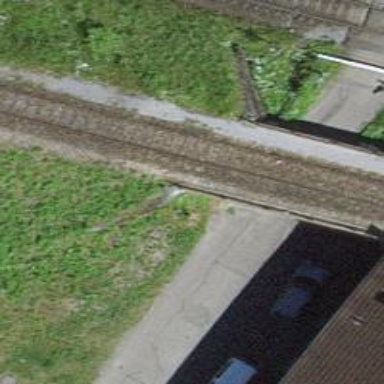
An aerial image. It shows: Railway yard with electrified tracks and contact line. The yard has one track and is situated on embankment.